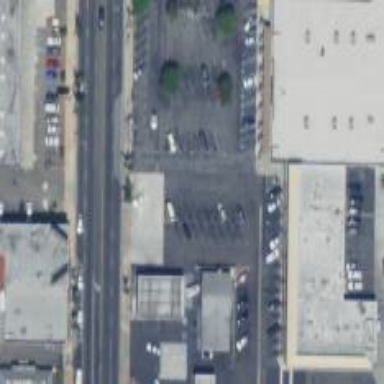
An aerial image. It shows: Retail area.